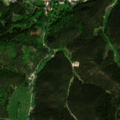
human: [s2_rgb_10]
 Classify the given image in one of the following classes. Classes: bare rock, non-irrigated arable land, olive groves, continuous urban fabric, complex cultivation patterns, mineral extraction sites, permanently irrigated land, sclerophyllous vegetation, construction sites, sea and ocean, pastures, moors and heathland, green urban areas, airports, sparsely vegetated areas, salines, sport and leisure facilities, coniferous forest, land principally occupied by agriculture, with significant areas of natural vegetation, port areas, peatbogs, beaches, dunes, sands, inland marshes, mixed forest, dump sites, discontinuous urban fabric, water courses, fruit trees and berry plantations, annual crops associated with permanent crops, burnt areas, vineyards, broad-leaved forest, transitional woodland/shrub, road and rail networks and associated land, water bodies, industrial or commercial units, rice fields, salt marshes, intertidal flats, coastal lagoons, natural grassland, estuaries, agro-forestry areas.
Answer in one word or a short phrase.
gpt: discontinuous urban fabric, pastures, coniferous forest, mixed forest